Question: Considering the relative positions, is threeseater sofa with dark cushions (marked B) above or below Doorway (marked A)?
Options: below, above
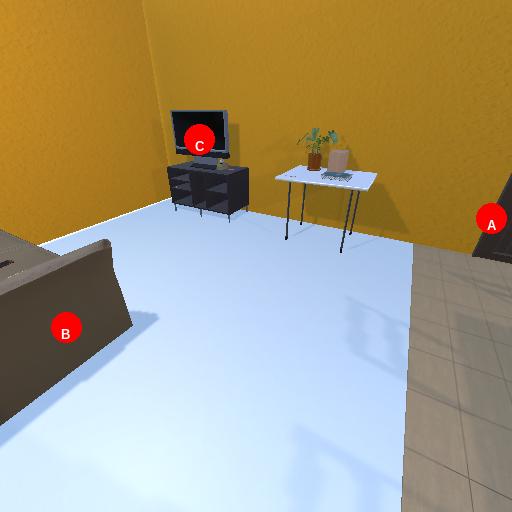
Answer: below